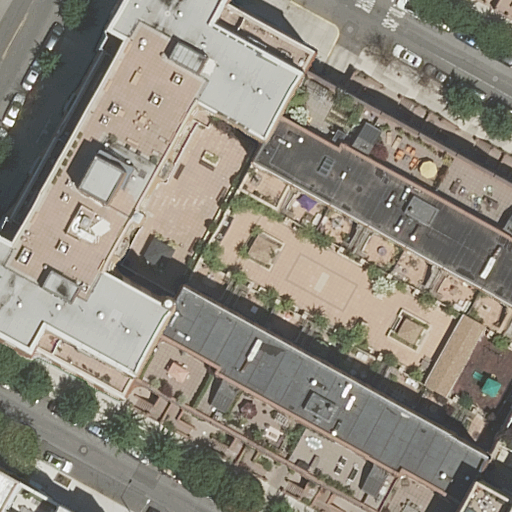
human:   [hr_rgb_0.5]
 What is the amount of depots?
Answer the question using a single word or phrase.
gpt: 0

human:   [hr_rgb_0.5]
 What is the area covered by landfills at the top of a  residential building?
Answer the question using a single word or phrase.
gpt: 0m2

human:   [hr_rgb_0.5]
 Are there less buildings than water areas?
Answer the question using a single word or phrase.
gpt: no

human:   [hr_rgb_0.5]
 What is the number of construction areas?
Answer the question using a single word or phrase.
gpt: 0

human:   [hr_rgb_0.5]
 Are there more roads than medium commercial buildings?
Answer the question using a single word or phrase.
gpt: yes

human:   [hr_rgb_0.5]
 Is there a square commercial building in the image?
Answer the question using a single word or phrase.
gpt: no

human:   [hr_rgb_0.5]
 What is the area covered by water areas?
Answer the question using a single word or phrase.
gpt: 0m2

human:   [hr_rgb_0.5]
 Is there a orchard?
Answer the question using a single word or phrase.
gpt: no

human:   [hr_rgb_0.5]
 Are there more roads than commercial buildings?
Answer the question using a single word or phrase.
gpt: yes

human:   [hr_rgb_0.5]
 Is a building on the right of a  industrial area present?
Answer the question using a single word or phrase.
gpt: no

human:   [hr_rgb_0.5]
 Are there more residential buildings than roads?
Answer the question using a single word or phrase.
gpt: yes

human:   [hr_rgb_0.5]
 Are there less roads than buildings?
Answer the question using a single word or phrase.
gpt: yes

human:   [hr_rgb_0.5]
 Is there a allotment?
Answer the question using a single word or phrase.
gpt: no

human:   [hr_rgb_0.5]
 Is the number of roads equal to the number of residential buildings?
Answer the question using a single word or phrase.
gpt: no

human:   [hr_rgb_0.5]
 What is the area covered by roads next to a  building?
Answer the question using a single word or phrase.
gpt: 0m2

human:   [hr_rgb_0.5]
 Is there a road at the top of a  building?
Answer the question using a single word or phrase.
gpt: yes

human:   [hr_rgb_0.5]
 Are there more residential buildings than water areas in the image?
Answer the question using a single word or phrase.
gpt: yes

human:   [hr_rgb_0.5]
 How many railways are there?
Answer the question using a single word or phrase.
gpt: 0

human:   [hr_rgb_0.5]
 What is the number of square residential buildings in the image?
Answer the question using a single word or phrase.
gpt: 0

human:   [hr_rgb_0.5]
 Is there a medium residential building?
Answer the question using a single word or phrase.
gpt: yes

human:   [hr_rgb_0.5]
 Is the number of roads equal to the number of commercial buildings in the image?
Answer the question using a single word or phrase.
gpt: no

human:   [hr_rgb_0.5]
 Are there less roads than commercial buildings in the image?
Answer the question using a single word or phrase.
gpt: no

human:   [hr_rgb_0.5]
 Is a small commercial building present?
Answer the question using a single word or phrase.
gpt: no

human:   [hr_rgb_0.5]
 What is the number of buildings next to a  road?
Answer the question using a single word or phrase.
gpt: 5

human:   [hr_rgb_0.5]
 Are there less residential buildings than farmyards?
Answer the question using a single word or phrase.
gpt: no

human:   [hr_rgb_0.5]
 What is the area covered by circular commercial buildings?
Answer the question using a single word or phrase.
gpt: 0m2

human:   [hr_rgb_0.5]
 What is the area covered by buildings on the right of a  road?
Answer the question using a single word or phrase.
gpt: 1242m2

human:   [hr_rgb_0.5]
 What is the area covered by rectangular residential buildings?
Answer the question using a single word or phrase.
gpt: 1497m2

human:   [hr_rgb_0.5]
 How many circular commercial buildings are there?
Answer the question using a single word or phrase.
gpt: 0

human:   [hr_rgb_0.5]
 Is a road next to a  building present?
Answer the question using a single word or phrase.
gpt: yes

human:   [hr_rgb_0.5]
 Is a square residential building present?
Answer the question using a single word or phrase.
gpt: no

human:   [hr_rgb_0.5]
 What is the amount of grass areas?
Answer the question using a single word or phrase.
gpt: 0

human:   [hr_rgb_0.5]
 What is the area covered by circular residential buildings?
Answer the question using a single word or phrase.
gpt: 0m2

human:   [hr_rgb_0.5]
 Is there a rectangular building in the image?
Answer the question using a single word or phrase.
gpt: yes

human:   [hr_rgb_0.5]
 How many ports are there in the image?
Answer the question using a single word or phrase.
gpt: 0

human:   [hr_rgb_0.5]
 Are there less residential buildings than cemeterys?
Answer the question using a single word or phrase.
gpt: no